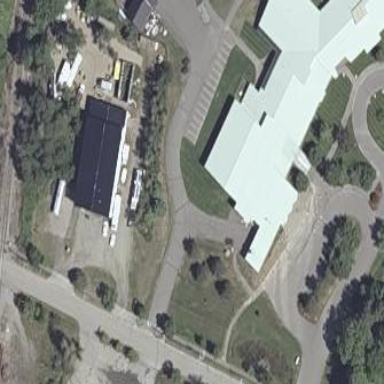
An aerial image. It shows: School building.